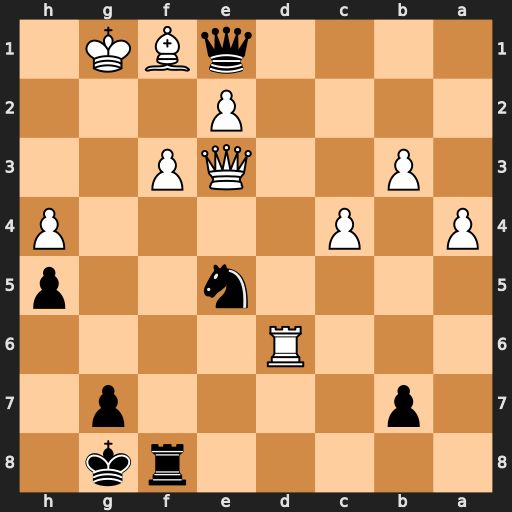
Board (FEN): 5rk1/1p4p1/3R4/4n2p/P1P4P/1P2QP2/4P3/4qBK1
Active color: b
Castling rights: -
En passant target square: -
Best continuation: Nxf3+ Qxf3 Rxf3